Field crop: maize
Growth stage: 2
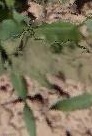
Species: maize